Question: ### Context:
I have an '<input>' element constructed as follows:
'''
<div class="field field-3">
<span><input type="text" placeholder="Username" name=""></span>
</div>
'''
'''
.field {
padding: 20px 10px;
position: relative;
overflow: hidden;
}
.field > span {
background-color: #fff;
border: 1px solid #bbc3d3;
float: right;
padding: 8px 15px;
position: relative;
}
.field > span input[type="text"] {
background-color: transparent;
border: 0 none;
color: #9da3af;
display: block;
font-family: $font-open;
@include font-size(12px);
margin: 0;
outline: 0 none;
overflow: hidden;
padding: 3px 0;
resize: none;
width: 838px;
height: 22px;
}
'''
### The Glitch:
The input element placeholder shown as seen in the first image.
When I click inside the element and write something, the text moves one pixel down.

### Where?:
The glitch only is displayed on Google Chrome
How do I fix and avoid this from happening?
## Update
A <URL> to exemplify.
Ironically, in jsFiddle the problem does not play, but I put the link to the template example (<URL> where the glitch appears.
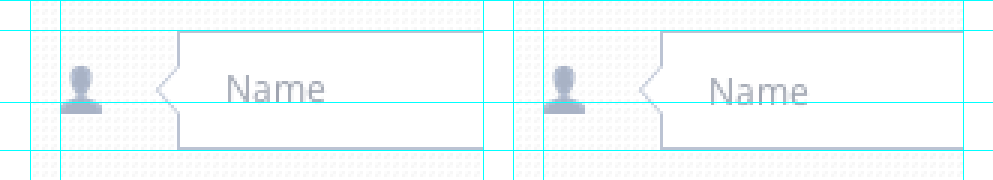
Answer: Try removing the line-height declaration from line 297 of your 'style.css' file
'''
html, body, button, input, select, textarea {
font-size: 12px;
/*line-height: 1.231; remove this*/
}
'''